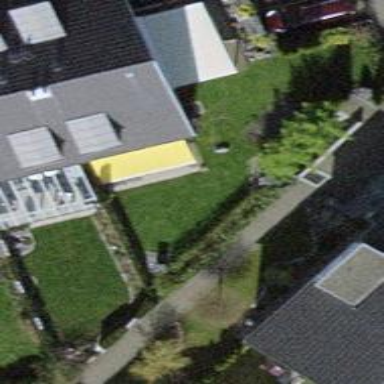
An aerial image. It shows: Residential building.